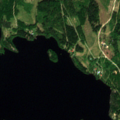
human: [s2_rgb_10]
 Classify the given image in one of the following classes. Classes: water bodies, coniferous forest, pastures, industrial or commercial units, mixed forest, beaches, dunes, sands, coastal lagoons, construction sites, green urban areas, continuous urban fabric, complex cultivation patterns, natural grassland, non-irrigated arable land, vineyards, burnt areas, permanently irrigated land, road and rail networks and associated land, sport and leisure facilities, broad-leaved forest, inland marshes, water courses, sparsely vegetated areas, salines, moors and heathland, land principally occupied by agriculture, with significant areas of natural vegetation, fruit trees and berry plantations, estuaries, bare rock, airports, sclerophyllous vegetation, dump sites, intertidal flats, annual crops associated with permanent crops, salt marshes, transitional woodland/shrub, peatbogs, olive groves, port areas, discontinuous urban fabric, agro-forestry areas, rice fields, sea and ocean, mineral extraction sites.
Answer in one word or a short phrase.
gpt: land principally occupied by agriculture, with significant areas of natural vegetation, mixed forest, transitional woodland/shrub, water bodies